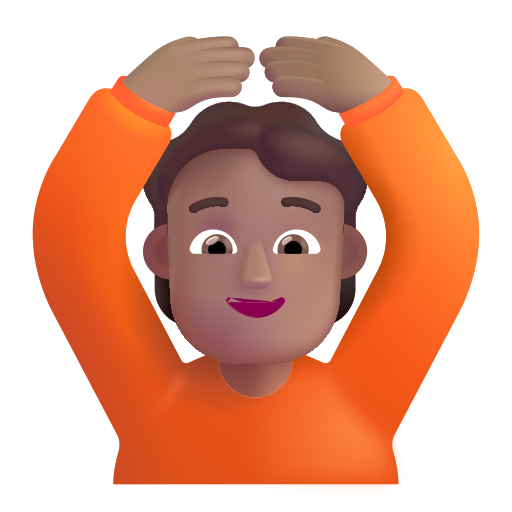
person gesturing ok color